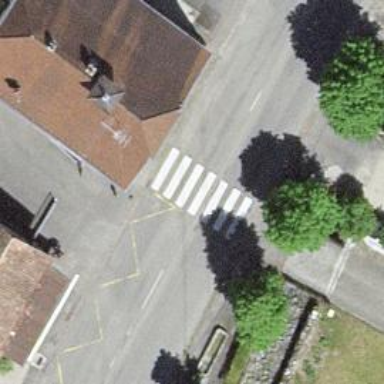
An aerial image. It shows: Uncontrolled road crossing.